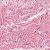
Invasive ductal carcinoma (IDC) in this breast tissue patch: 0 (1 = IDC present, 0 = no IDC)